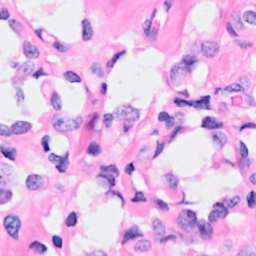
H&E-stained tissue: Breast